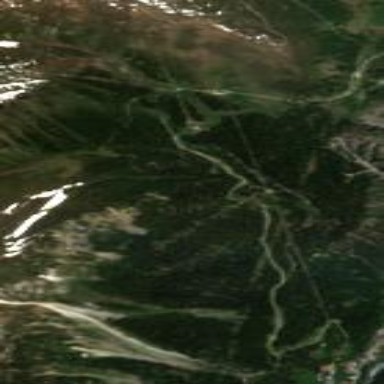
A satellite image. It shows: Area designated for winter sports.